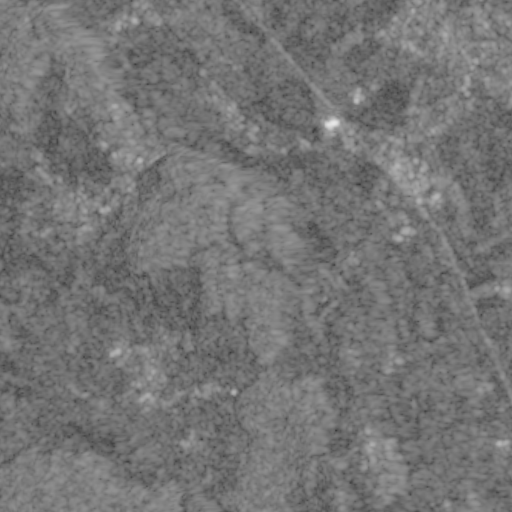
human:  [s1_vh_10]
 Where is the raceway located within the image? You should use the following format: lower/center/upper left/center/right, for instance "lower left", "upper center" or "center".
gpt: The raceway is located in the center right of the image.
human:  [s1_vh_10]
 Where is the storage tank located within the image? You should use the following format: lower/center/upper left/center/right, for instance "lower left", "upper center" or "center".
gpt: The storage tank is located in the upper center of the image.
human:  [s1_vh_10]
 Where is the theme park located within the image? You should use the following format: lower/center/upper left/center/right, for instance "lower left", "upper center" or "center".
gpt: The theme park is located in the center right of the image.
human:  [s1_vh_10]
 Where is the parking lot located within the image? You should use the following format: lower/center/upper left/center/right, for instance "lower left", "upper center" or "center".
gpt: There is no parking lot in the image.

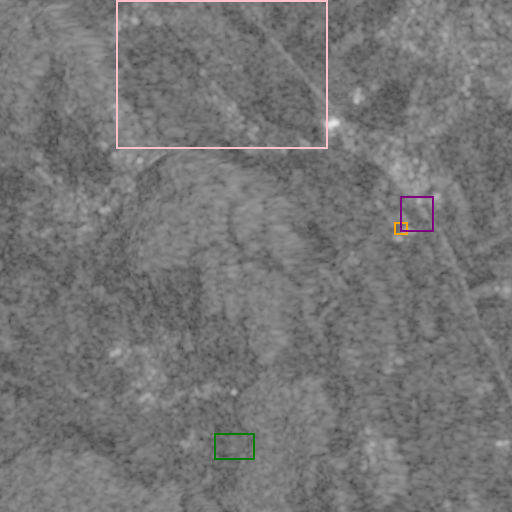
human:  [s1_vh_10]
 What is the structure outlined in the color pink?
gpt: The structure outlined in pink is a crop field.
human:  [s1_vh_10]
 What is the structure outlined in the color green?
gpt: The structure outlined in green is a park.
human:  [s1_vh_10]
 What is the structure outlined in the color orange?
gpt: The structure outlined in orange is a parking lot.
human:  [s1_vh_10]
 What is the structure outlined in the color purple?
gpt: The structure outlined in purple is a theme park.
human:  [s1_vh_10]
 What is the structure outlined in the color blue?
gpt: There is no blue outline.